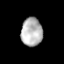
Tissue: prostate
Cell type: T cells
Senescence score: 0.2479
Nuclear area (px): 594
Mean DAPI intensity: 180.721